Question: In my application i want to set black view like alert and it is hide automatically with the fade in and fade out animation .
Like this view. Any control available for this requirement.I am newly in iOS development.Thank you In advanced.
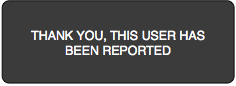
Answer: hi These are static methods put in your static class.
'''
+(void)ShowSimpleBlackAlert:(NSString *)str
{
CGSize sizeLine = [StaticClass getFrameFromString:str :[UIScreen mainScreen].bounds.size.width-60 :[UIFont fontWithName:font_NAME_OpenSans size:15]]; // user your custom font
UIView * viewAlert =[[UIView alloc] initWithFrame:CGRectMake(20,([UIScreen mainScreen].bounds.size.height-50)/2,[UIScreen mainScreen].bounds.size.width-40,sizeLine.height+50)];
viewAlert.backgroundColor=[UIColor darkGrayColor];
viewAlert.alpha=0.0;
viewAlert.layer.cornerRadius=5.0;
viewAlert.tag=200;
UILabel *_titleLabel = [[UILabel alloc] initWithFrame:CGRectMake(10.0,(viewAlert.frame.size.height-sizeLine.height)/2,viewAlert.frame.size.width-20,sizeLine.height)];
_titleLabel.textColor=[UIColor whiteColor];
_titleLabel.numberOfLines=0;
_titleLabel.font =[UIFont fontWithName:font_NAME_OpenSans size:15.0]; // user your custom font
_titleLabel.textAlignment=NSTextAlignmentCenter;
_titleLabel.text=str;
[viewAlert addSubview:_titleLabel];
[[UIApplication sharedApplication].keyWindow addSubview:viewAlert];
[UIView animateWithDuration:1.0
delay:0.0
options: UIViewAnimationOptionCurveLinear
animations:^{
viewAlert.alpha = 1.0;
}
completion:nil];
[NSTimer scheduledTimerWithTimeInterval:3.0 target:self selector:@selector(hideSimpleBlackAlert) userInfo:nil repeats:NO];
}
'''
and Other hide method...
'''
+(void)hideSimpleBlackAlert
{
[UIView animateWithDuration:2.0
delay:0.0
options: UIViewAnimationOptionCurveLinear
animations:^{
[[[UIApplication sharedApplication].keyWindow viewWithTag:200] removeFromSuperview];
}
completion:nil];
}
'''
and user like this
'''
[yourStaticClass ShowAlert:@"put here your message "];
'''